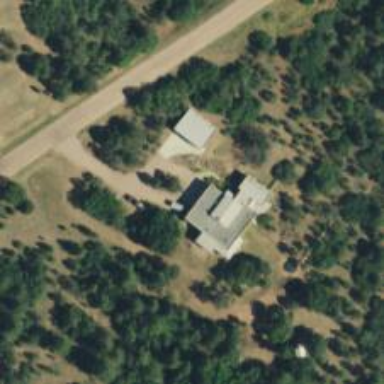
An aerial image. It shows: Driveway leading to service road.